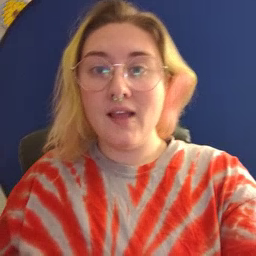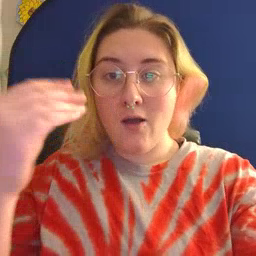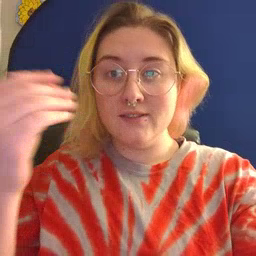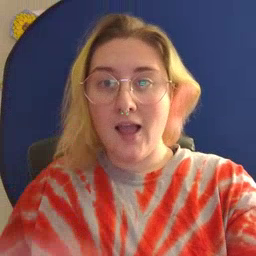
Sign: outside